Aerial crown-view tile of a tropical tree (Barro Colorado Island, Panama), acquired 20250317:
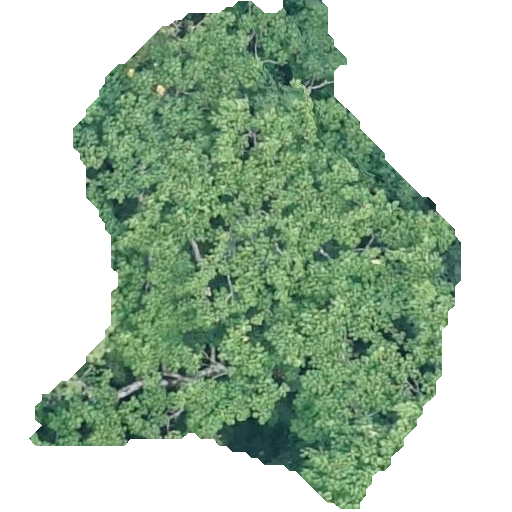
Species: Sterculia apetala
GBIF accepted scientific name: Sterculia apetala
Crown area: 206.231 m²